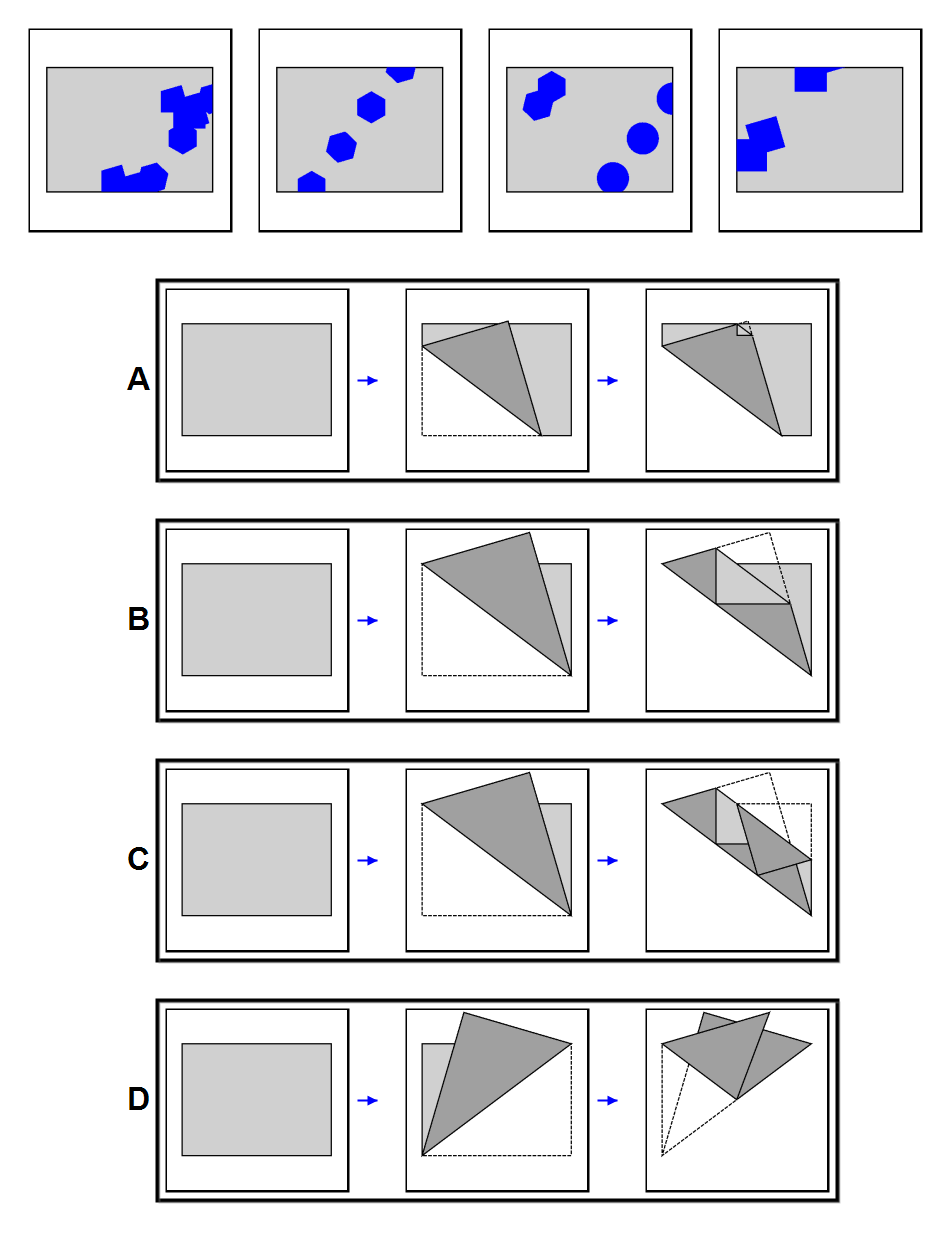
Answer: C